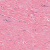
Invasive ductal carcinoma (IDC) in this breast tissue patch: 0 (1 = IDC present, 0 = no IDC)